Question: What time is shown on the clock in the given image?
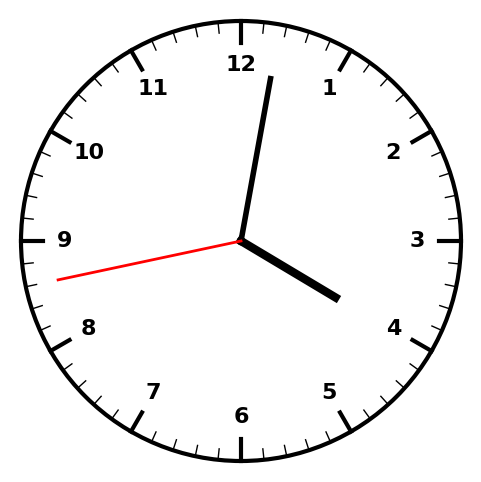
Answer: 04:01:43